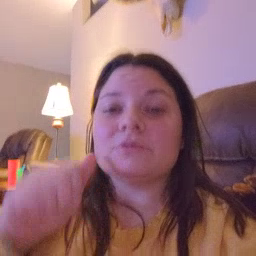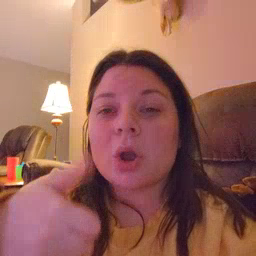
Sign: tomorrow